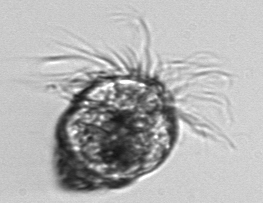
Label: Pelagostrobilidium